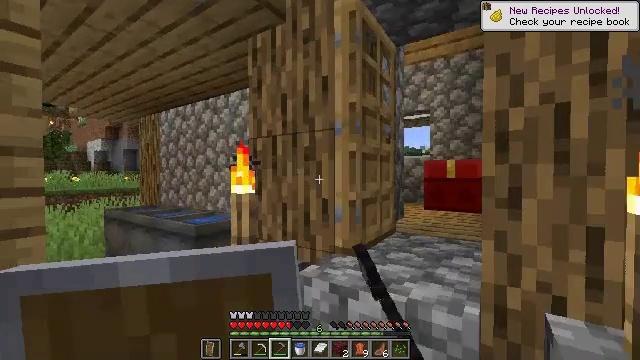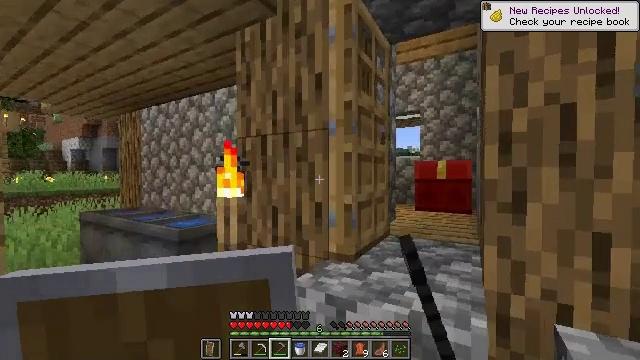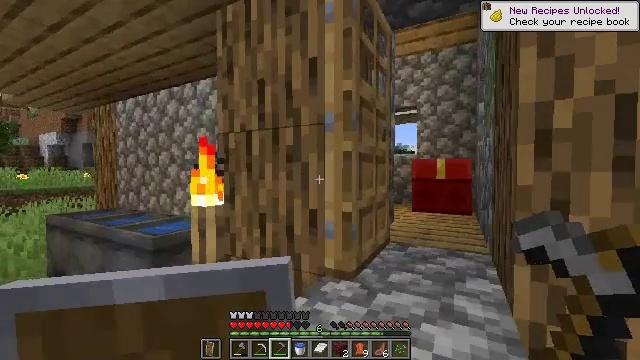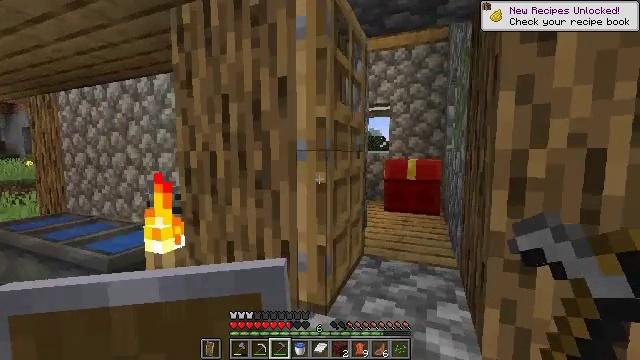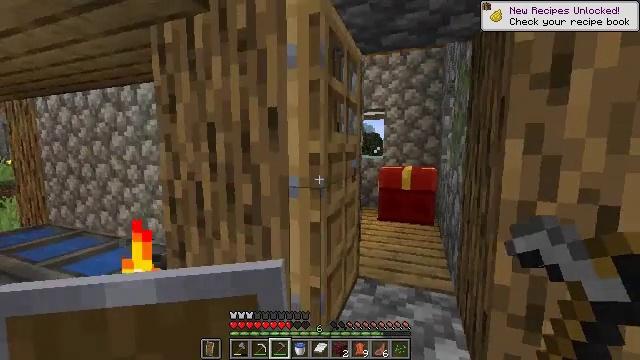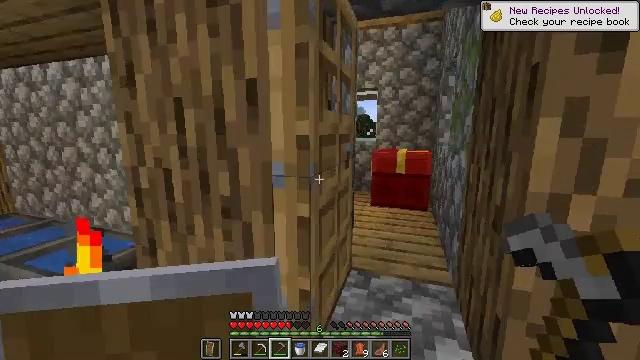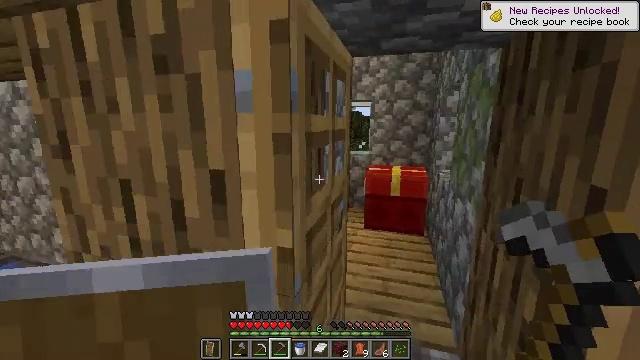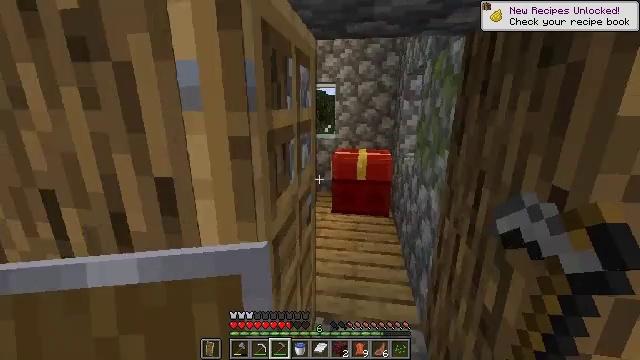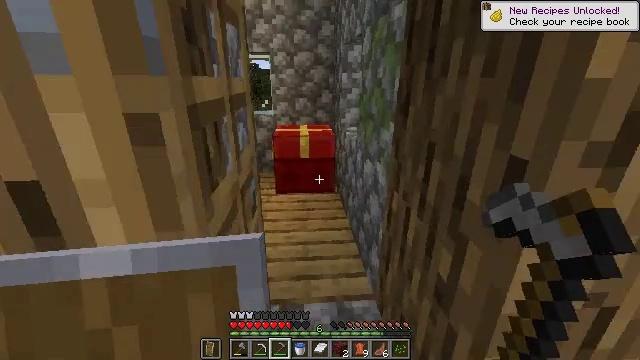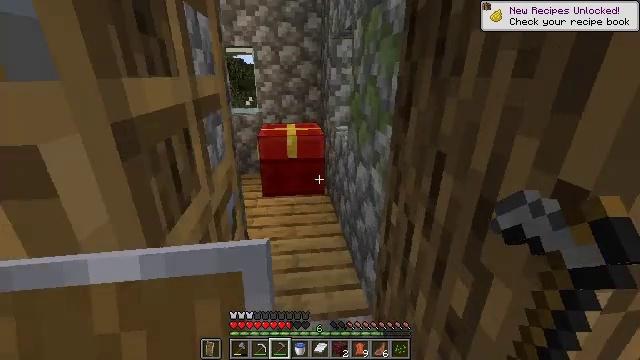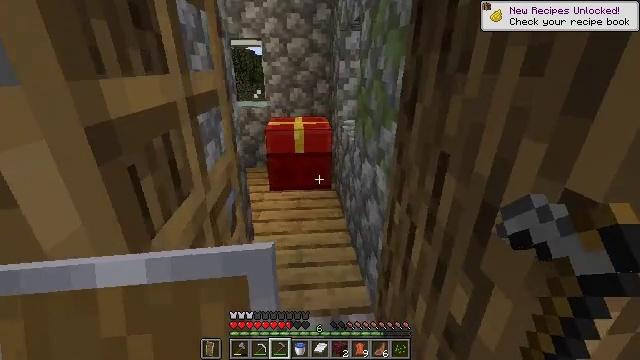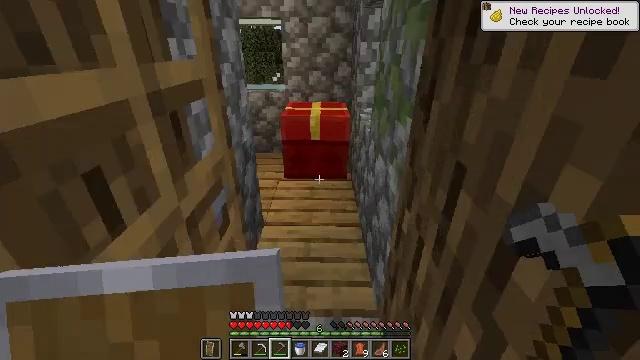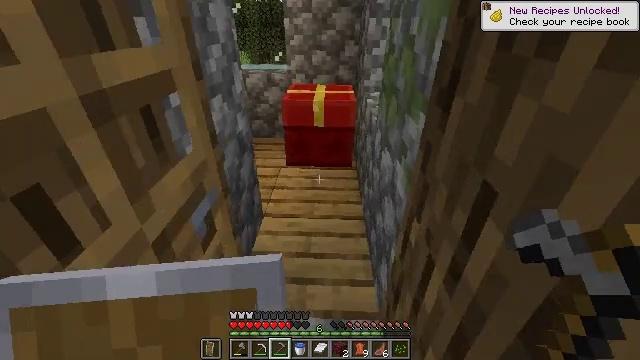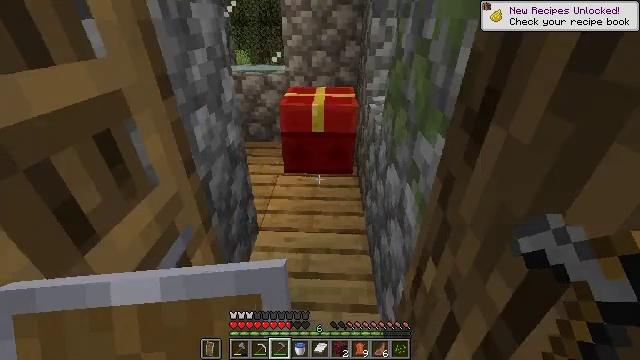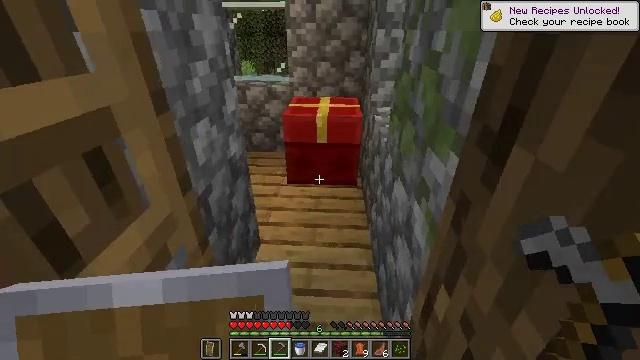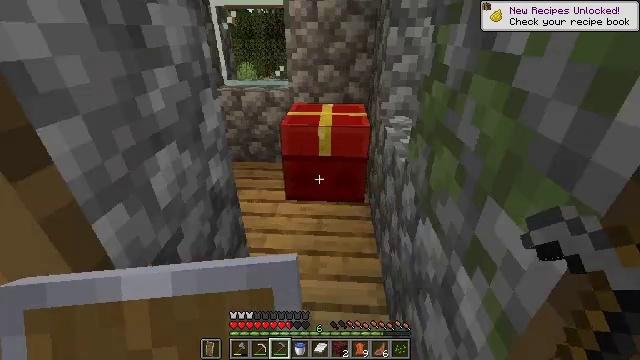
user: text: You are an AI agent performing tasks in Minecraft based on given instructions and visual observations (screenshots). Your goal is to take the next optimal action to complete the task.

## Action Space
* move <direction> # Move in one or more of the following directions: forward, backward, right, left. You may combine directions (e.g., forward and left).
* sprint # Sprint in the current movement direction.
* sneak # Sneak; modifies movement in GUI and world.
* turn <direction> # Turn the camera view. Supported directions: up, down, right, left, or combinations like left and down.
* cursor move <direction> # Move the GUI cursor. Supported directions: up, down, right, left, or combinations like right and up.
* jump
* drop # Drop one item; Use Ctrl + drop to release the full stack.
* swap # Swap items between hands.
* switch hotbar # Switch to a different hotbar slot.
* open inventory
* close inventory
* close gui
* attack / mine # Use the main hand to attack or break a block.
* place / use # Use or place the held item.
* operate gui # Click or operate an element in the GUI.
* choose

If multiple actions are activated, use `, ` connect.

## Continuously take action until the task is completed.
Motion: motion action
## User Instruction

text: Harvest hay blocks from the village.
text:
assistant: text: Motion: move forward, turn right
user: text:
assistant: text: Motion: move forward, turn right
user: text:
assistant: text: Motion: move forward, turn right and down
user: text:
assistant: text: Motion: move forward, turn right and down
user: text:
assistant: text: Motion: move forward, turn right and down
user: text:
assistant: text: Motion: move forward, turn right and down
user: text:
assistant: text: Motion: move forward, turn right and down
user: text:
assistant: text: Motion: move forward, turn right and down
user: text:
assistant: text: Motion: move forward and move right, turn right
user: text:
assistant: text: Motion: move forward and move right, turn left and down
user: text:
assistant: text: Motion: move forward, turn left and down
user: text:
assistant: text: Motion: move forward, turn left and down
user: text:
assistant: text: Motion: move forward
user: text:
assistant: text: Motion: move forward, turn up
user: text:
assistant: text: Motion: move forward
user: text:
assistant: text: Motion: move forward, use / place
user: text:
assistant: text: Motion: move forward, use / place
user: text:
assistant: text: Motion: use / place
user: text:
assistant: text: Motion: no_op
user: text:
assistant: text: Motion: no_op
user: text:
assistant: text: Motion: open gui
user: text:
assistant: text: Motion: no_op
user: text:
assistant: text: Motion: no_op
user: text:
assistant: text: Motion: no_op
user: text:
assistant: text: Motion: no_op
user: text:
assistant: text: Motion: no_op
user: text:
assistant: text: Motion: no_op
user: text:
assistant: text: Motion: cursor move up
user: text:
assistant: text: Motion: cursor move right and up
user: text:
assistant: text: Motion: sneak